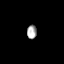
Tissue: prostate
Cell type: T cells
Senescence score: 0.7747
Nuclear area (px): 128
Mean DAPI intensity: 175.297